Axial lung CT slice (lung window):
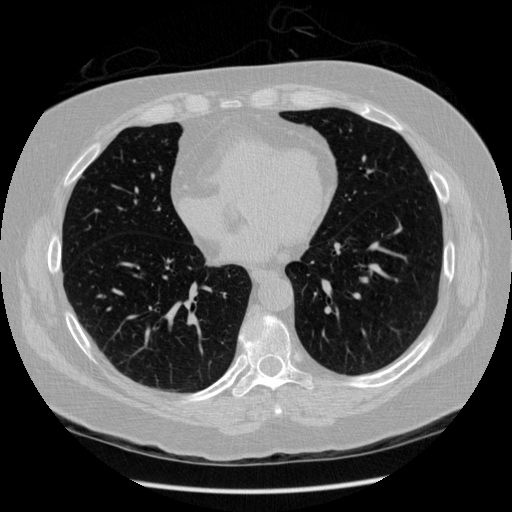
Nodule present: no